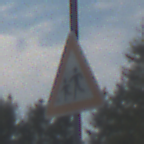
Verkehrszeichen: KinderRechts
Umgebung: Outdoor, Suburban
Tageszeit: Midday
Wetter: PartlyCloudy
Licht: Natural
Jahreszeit: NotSpecified
Kontrast: HighContrast